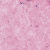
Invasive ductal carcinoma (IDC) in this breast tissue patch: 0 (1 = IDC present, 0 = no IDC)